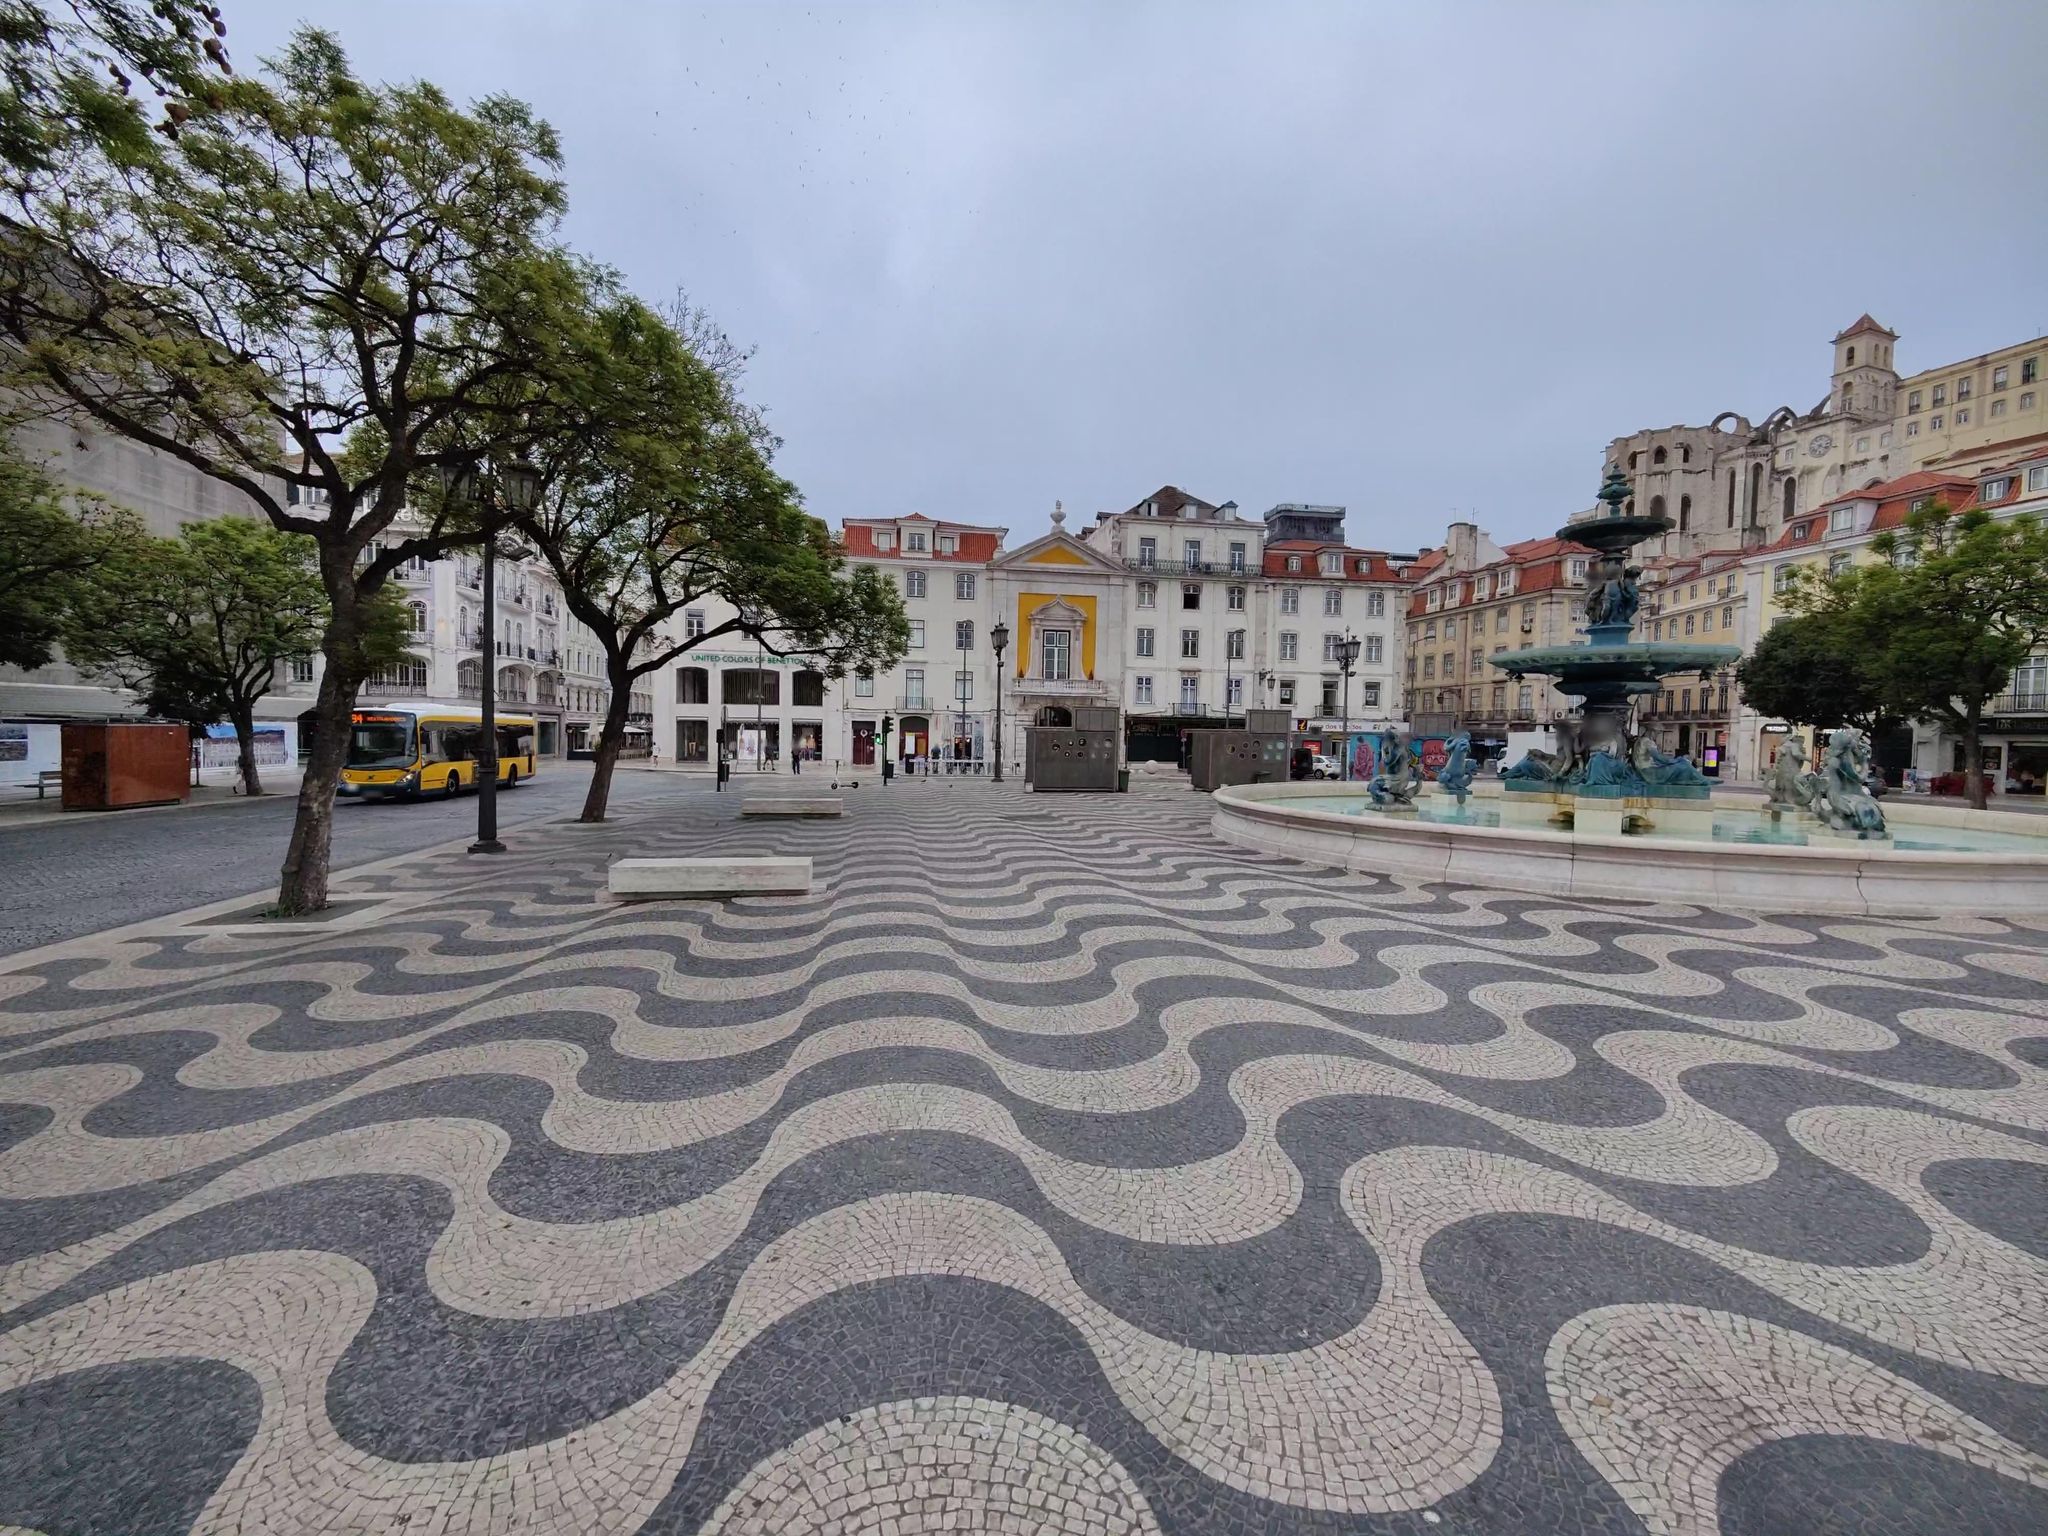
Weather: clear
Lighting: day
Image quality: good
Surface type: walking surface
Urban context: urban centre
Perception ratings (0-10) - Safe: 7.87, Lively: 8.9, Beautiful: 8.05, Boring: 6.68, Depressing: 3.5, Wealthy: 7.37